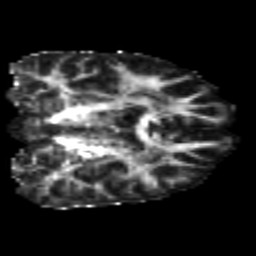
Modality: FA
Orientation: coronal
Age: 21
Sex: male
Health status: healthy
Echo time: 0.074 s